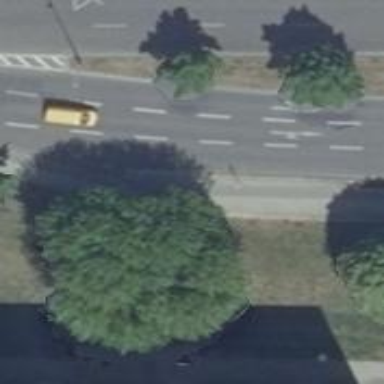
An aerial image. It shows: Asphalt path for cycling.